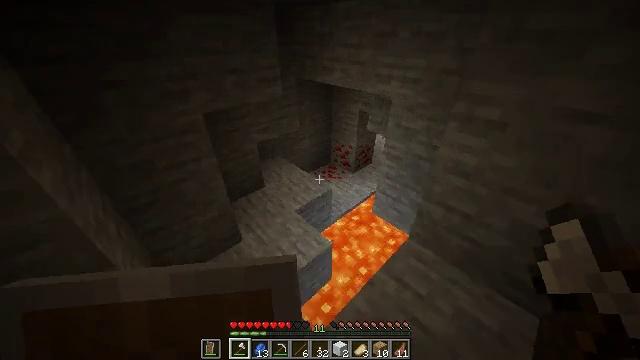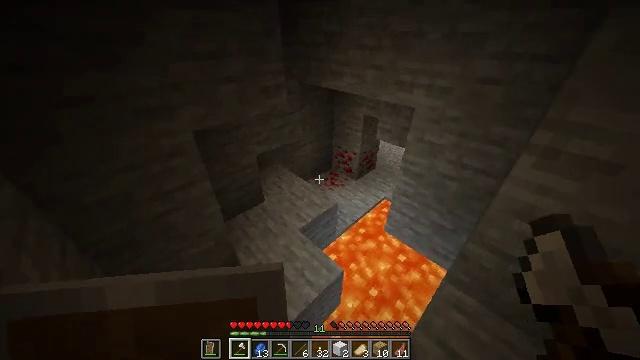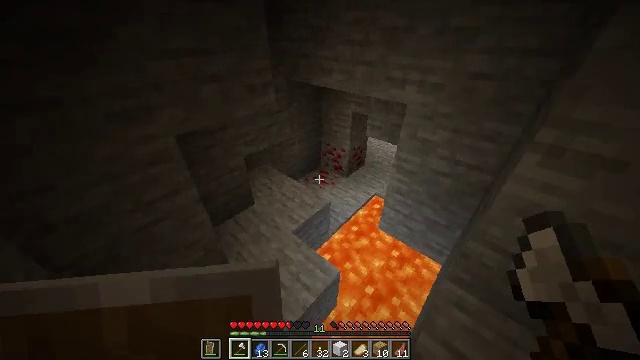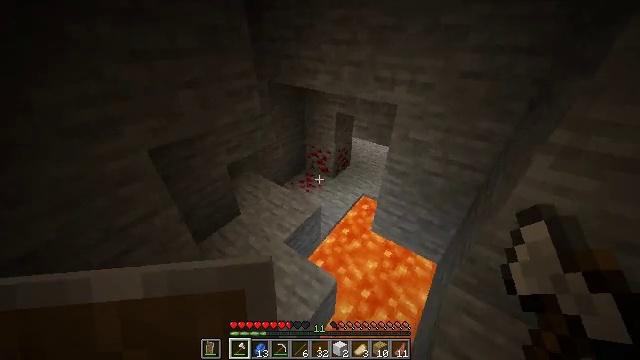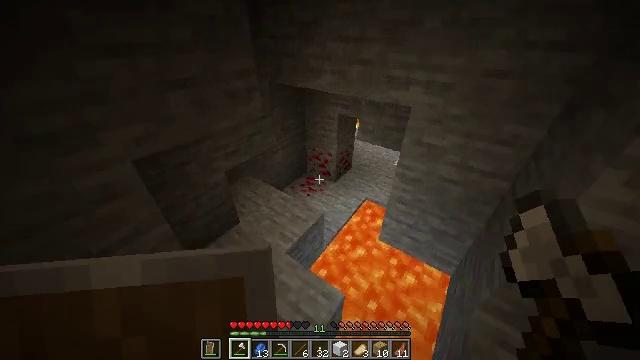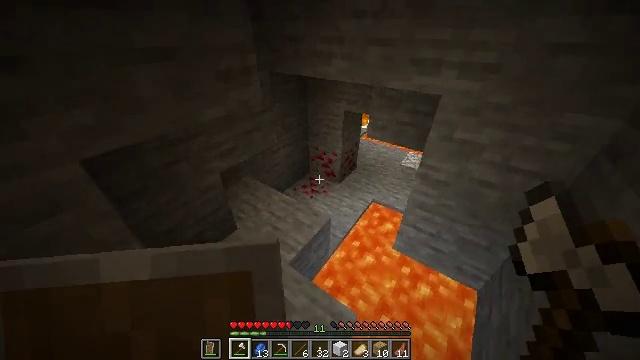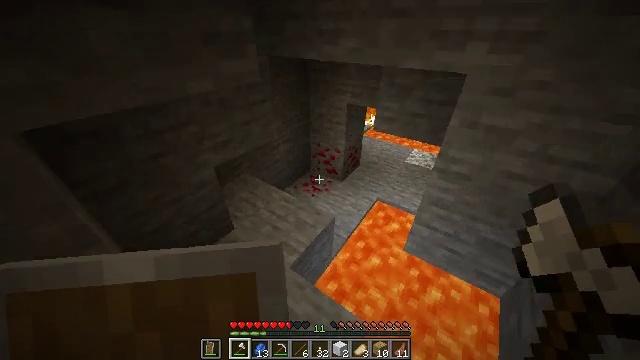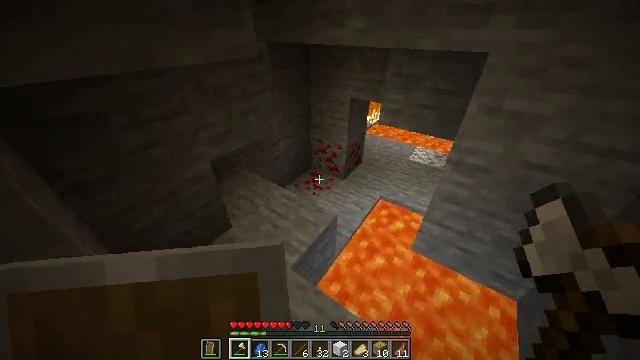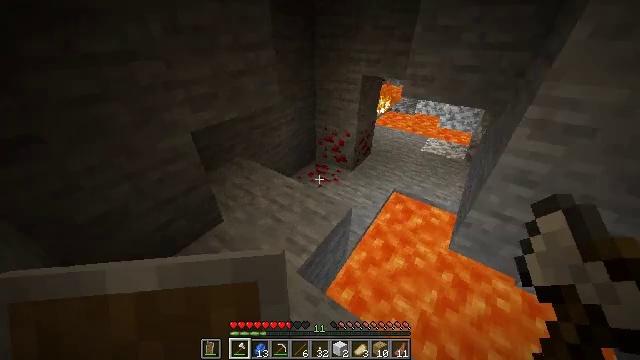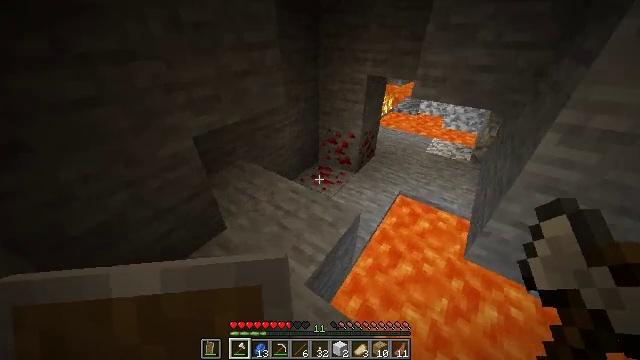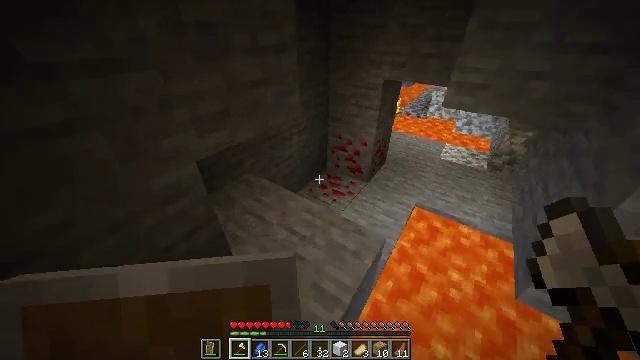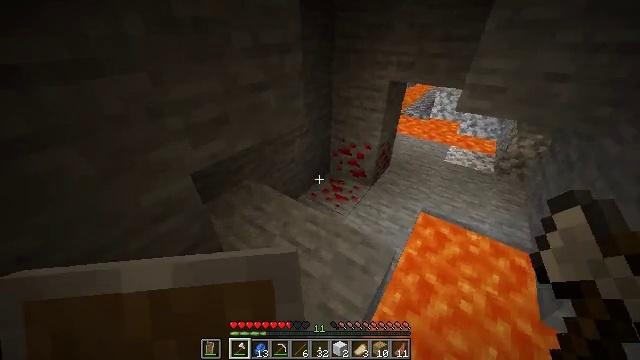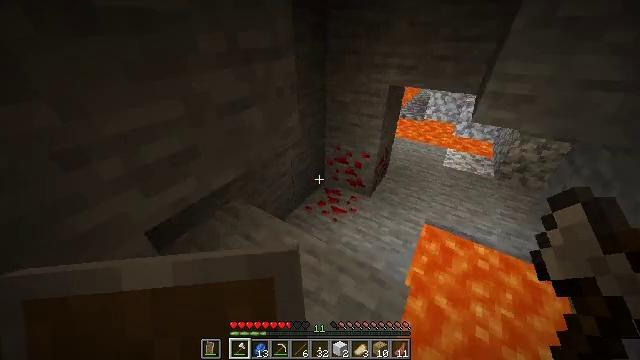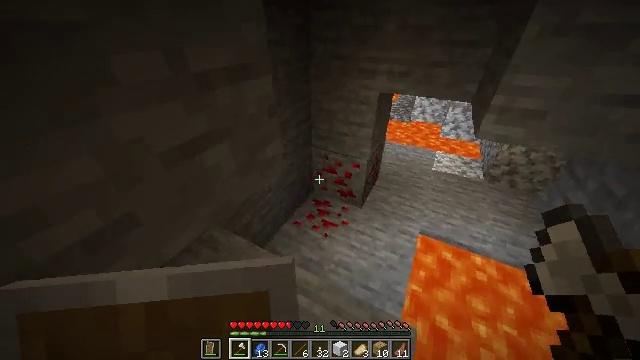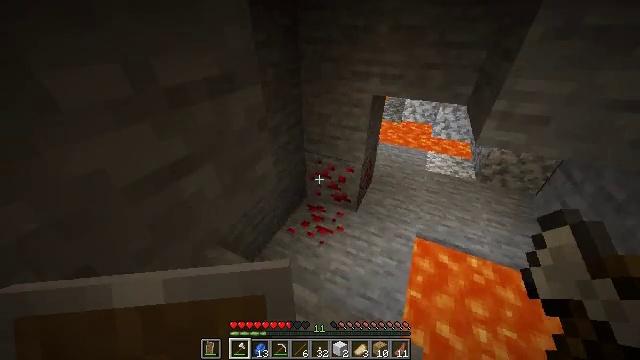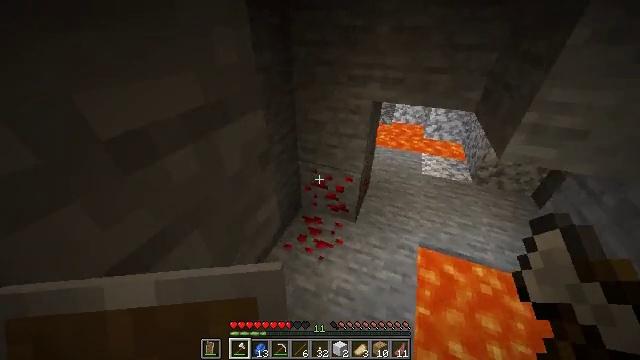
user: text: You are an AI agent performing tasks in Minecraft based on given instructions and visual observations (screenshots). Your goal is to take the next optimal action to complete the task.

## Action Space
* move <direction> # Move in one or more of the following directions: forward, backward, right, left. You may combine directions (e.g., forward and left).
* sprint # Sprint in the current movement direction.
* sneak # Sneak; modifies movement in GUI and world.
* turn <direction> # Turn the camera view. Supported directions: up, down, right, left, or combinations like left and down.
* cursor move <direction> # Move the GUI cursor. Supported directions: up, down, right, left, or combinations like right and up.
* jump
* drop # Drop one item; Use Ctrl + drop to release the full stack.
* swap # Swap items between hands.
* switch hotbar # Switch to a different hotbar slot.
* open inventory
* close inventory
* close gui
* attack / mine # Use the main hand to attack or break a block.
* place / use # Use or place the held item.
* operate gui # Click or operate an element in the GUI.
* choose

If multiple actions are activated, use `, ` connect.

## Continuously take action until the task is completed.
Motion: motion action
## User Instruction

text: Break the fire block.
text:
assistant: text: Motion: move forward and move left, turn right
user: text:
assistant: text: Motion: move forward and move left, turn right
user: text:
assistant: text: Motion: move forward, turn right
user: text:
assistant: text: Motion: move forward
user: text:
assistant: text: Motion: move forward
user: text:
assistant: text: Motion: move forward and move left
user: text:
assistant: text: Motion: move forward and move left
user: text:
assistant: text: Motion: move forward and move left
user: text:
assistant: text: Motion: move forward and move left
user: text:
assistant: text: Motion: move forward
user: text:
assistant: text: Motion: move forward
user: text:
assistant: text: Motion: move forward, turn right
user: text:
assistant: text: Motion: move forward, turn right
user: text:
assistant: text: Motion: move forward and move left, turn right
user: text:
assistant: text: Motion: move forward and move left, turn right
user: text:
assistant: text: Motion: move forward, turn right
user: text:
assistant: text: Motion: move forward, turn right and up
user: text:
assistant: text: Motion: move forward, turn right
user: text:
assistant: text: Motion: move forward
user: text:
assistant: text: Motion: move forward
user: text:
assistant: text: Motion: move forward and move right
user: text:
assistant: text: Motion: move forward and move right, turn up
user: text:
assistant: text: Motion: move forward and move right, turn left and up
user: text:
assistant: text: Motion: move forward and move right
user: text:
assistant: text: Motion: move forward
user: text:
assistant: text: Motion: move forward
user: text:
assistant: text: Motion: move forward
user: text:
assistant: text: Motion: move forward
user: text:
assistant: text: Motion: move forward
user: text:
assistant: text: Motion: move forward